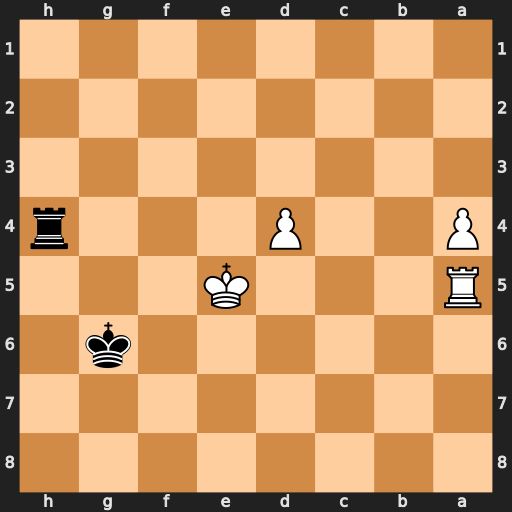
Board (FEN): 8/8/6k1/R3K3/P2P3r/8/8/8
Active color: b
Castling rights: -
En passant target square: -
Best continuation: Rh5+ Ke6 Rxa5 d5 Kg7 d6 Kf8 d7 Ra6+ Ke5 Ke7 d8=B+ Kxd8